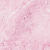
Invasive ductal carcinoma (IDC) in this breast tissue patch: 0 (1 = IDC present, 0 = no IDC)